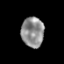
Tissue: prostate
Cell type: T cells
Senescence score: 0.2563
Nuclear area (px): 664
Mean DAPI intensity: 143.508